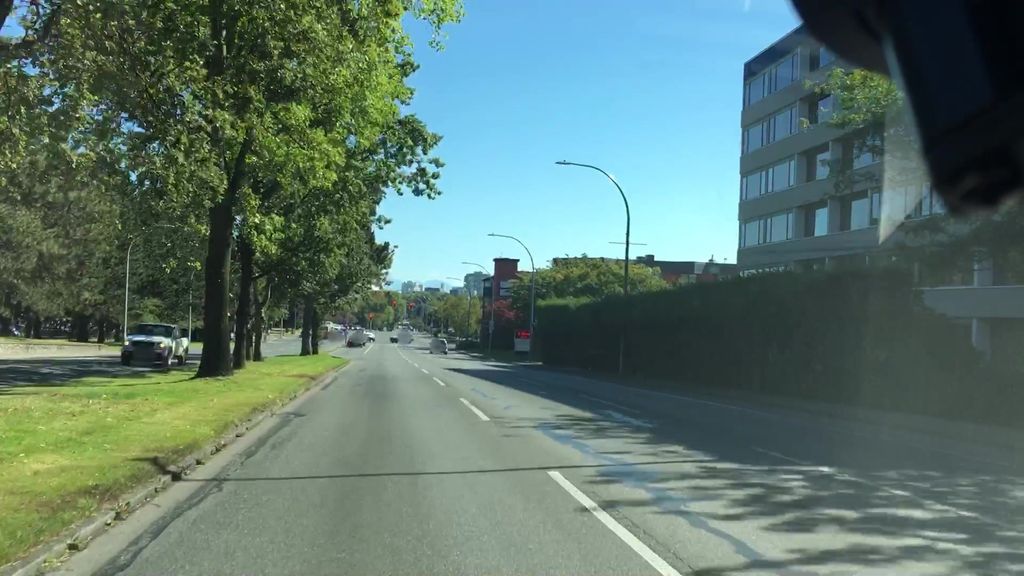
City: victoria